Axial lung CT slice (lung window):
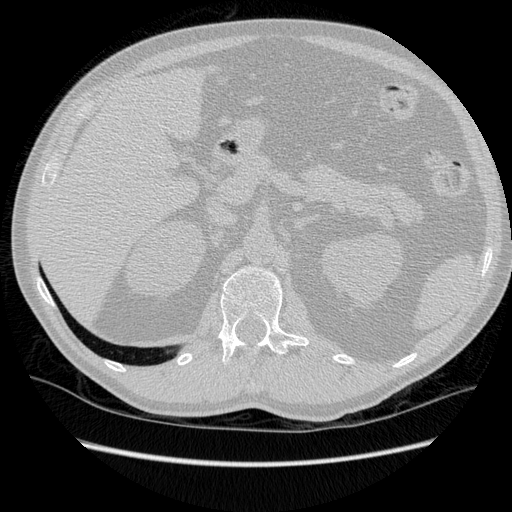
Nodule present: no